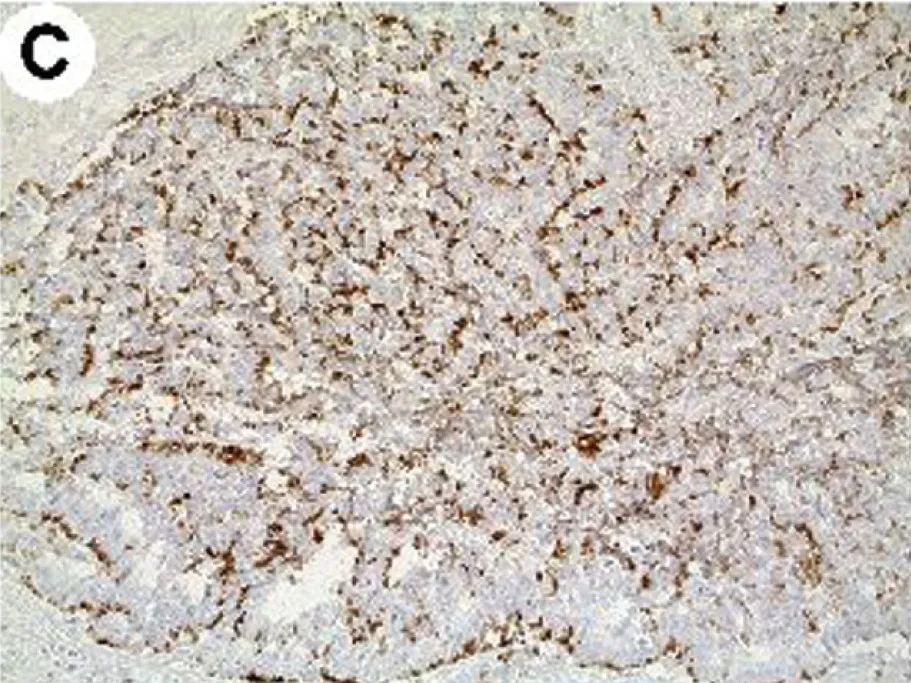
Case 2. Histological appearance of the resected tumour in patient 2. Inset) and showed faint to moderate immunoreactivity for chromogranin A.
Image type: pathology (immunostaining)